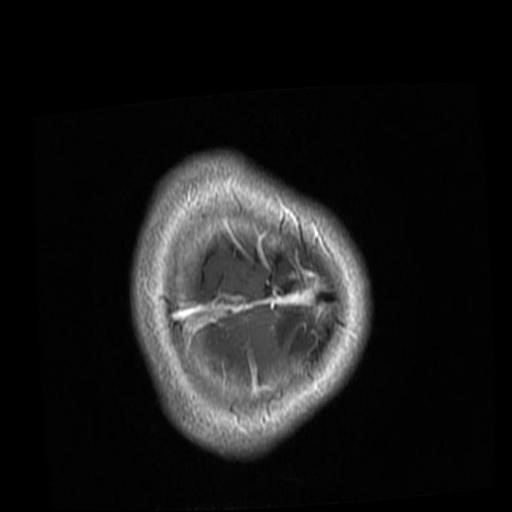
Label: brain_glioma